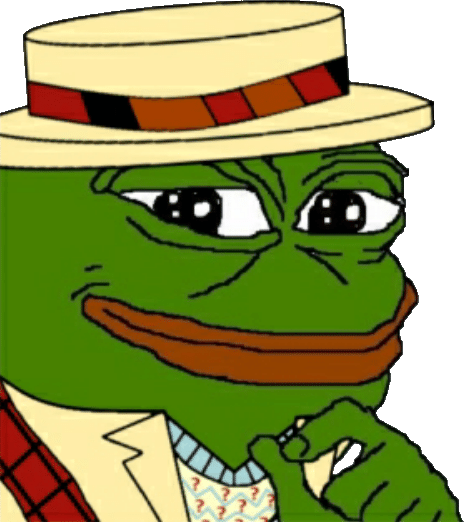
Label: 5_Pepe